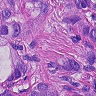
Metastatic tissue present: yes